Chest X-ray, PA view. Patient: 38 years old, sex M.
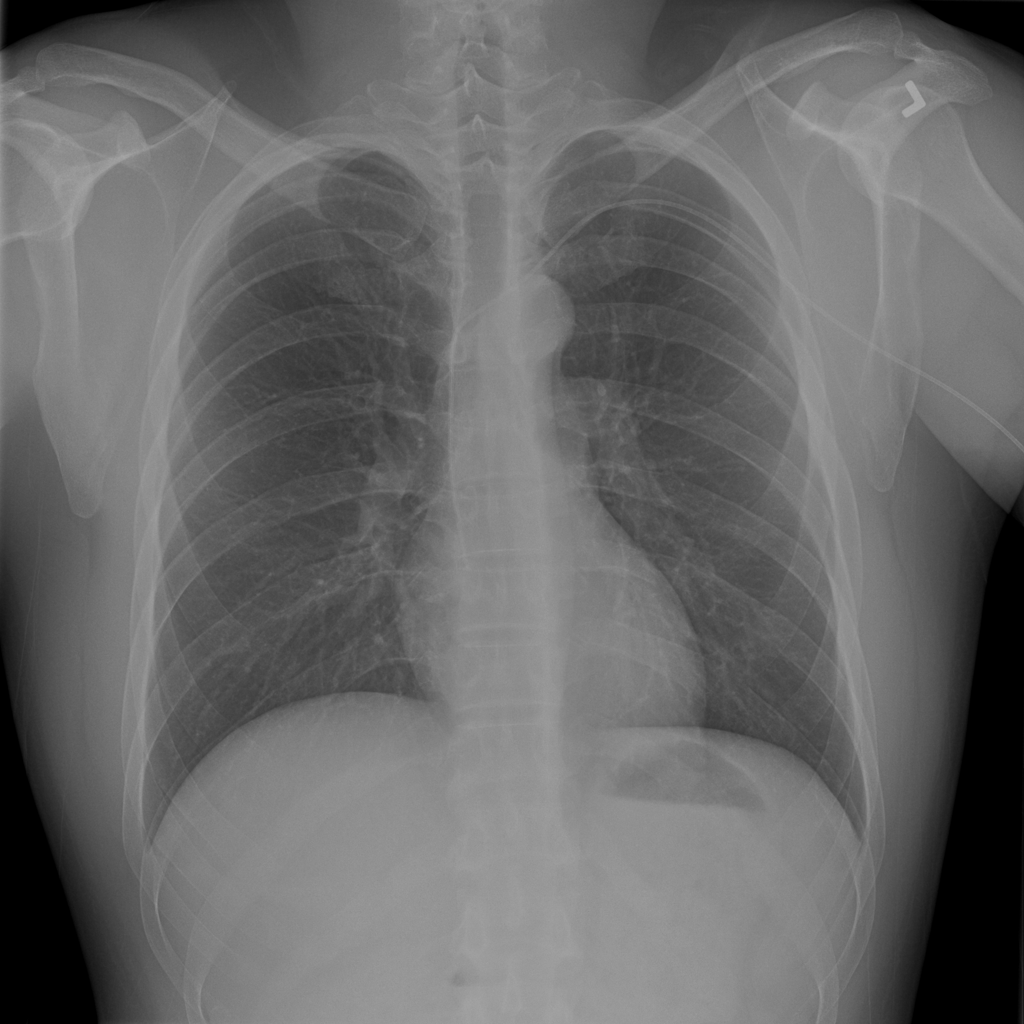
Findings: No Finding